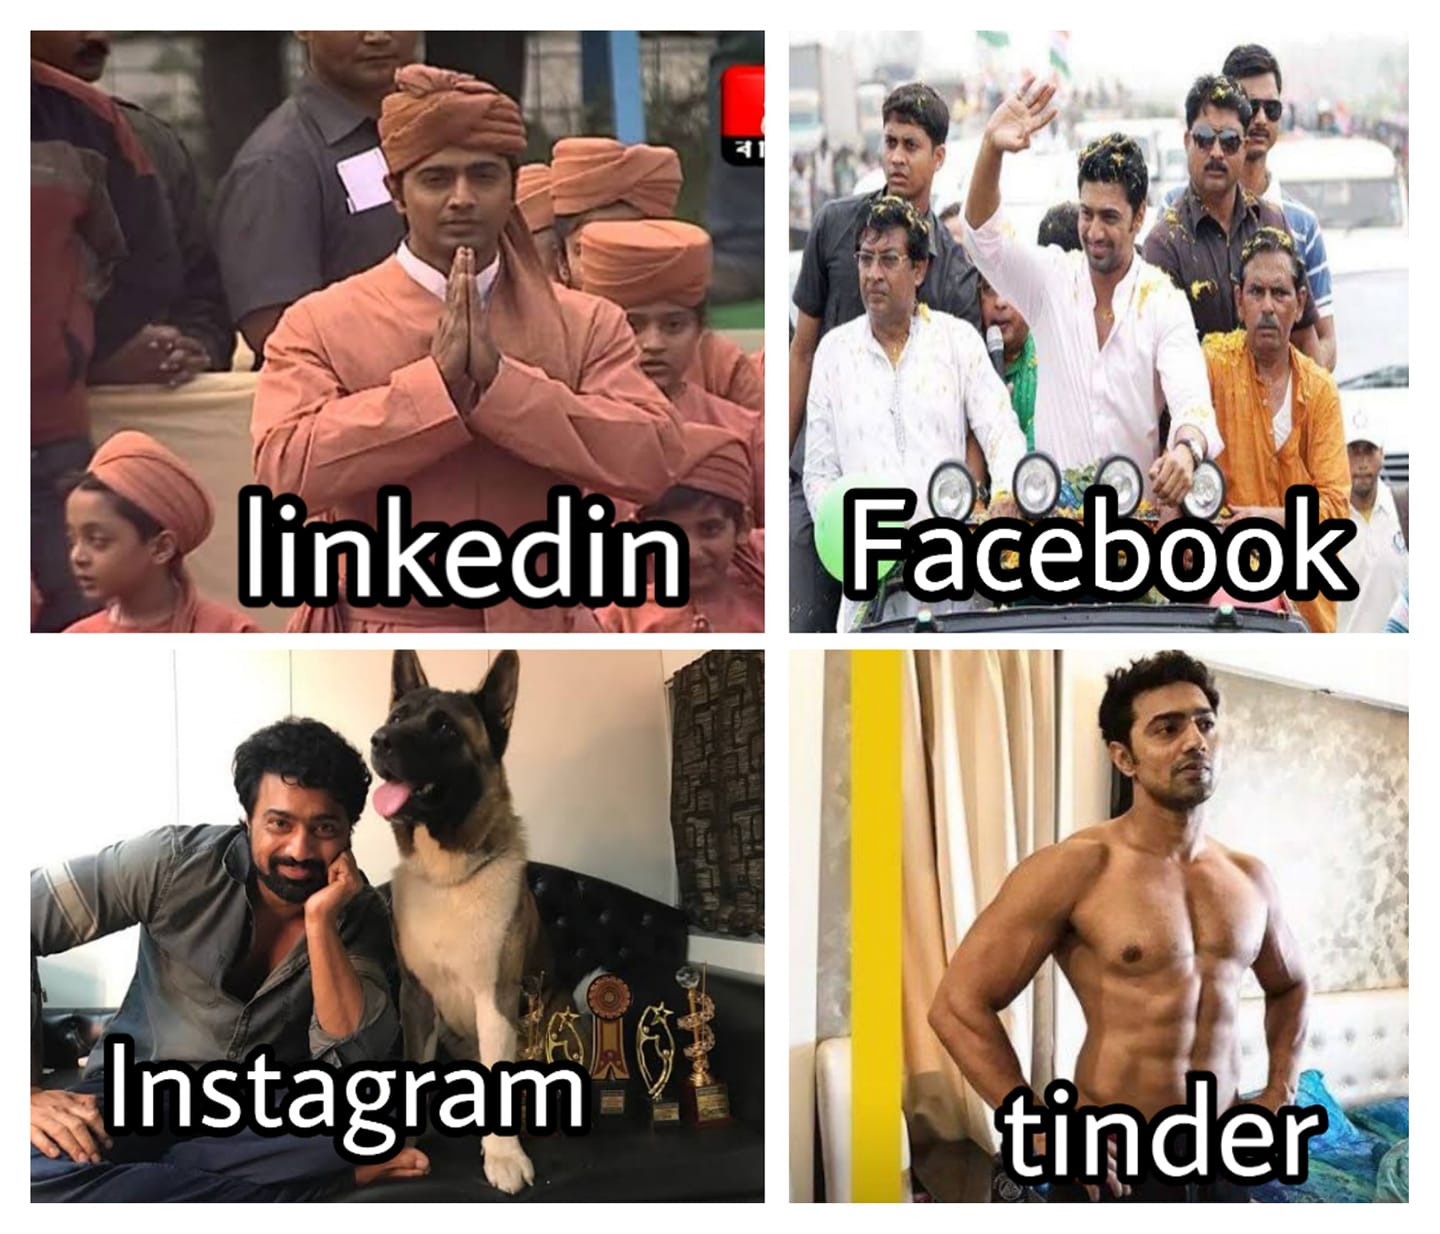
Caption: linkedin     Facebook    Instagram     tinder
Label: non-hate